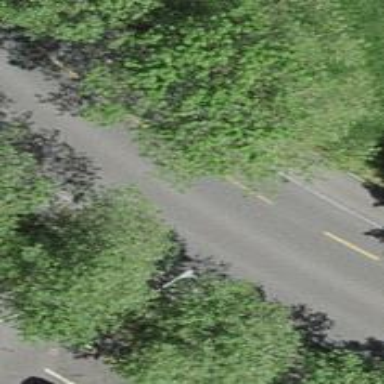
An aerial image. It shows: Tertiary road with asphalt surface. The road has cycle lane on the left side.